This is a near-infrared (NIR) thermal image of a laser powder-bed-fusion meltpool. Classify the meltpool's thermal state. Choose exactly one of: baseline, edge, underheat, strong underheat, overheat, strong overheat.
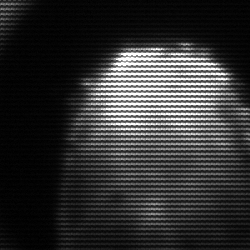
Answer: strong underheat